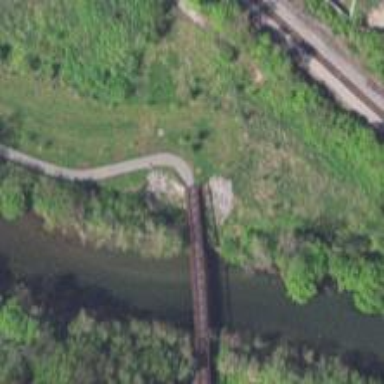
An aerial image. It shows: Cycleway bridge with asphalt surface.